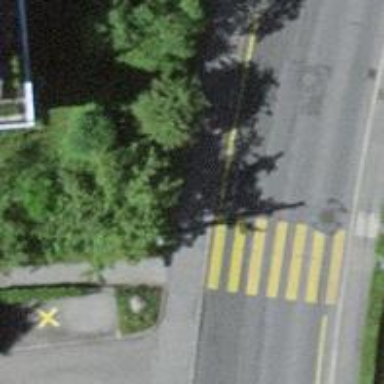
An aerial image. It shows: Kerb barrier.